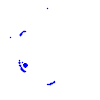
Particle: electron